Question: Using PrimeFaces 2.2.RC2 in a JSF 2.0 project.
I'm trying to get a basic Google Map to render with the gmap component. No errors show up just blank page where the map should be.
My .xhtml file
'''
<?xml version='1.0' encoding='UTF-8' ?>
<!DOCTYPE html PUBLIC "-//W3C//DTD XHTML 1.0 Transitional//EN"
"http://www.w3.org/TR/xhtml1/DTD/xhtml1-transitional.dtd">
<html xmlns="http://www.w3.org/1999/xhtml"
xmlns:h="http://java.sun.com/jsf/html"
xmlns:f="http://java.sun.com/jsf/core"
xmlns:p="http://primefaces.prime.com.tr/ui">
<h:head>
<script src="http://maps.google.com/maps/api/js?sensor=false"
type="text/javascript"></script>
</h:head>
<h:body>
<f:view contentType="text/html">
<h1>Google Map</h1>
<p:gmap center="41.381542, 2.122893" zoom="15" type="HYBIRD"
style="width:600px;height:400px" />
</f:view>
</h:body>
</html>
'''
Not had any issues getting other PrimeFaces components to render in this project and the <URL> on the PrimeFaces website renders in my browser just fine.
Any ideas ?
I changed the view tag to '<f:view contentType="text/html">', now I get a grey box where the map should be and when I hover over the box the curser turns to white hand to grab and move the map around, but still no map shows.

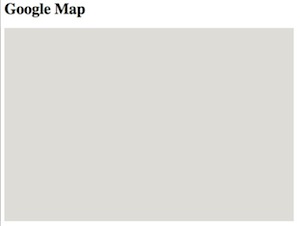
Answer: '<f:view contentType="text/html">' is needed for it to work in Safari/Chrome
My other problem was HYBRID was spelled wrong, the following works:
'''
<h1>Google Map 1</h1>
<p:gmap center="41.381542, 2.122893" zoom="15" type="HYBRID"
style="width:600px;height:400px" />
'''
Spelling was never my strong suit.